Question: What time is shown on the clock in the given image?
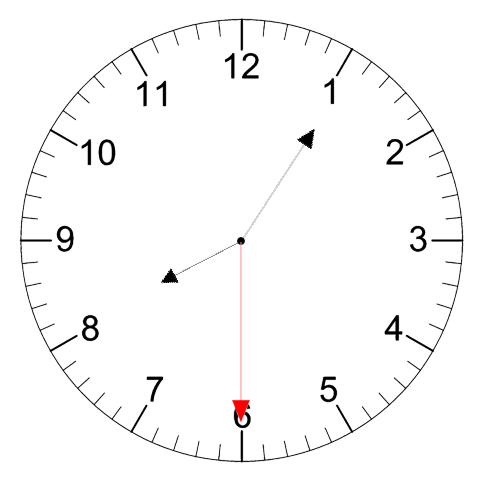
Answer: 08:05:30